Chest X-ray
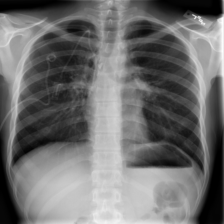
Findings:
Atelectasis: negative
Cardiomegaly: negative
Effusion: negative
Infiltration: negative
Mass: negative
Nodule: negative
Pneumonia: negative
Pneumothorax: positive
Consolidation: negative
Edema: negative
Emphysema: negative
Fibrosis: negative
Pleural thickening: negative
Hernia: negative